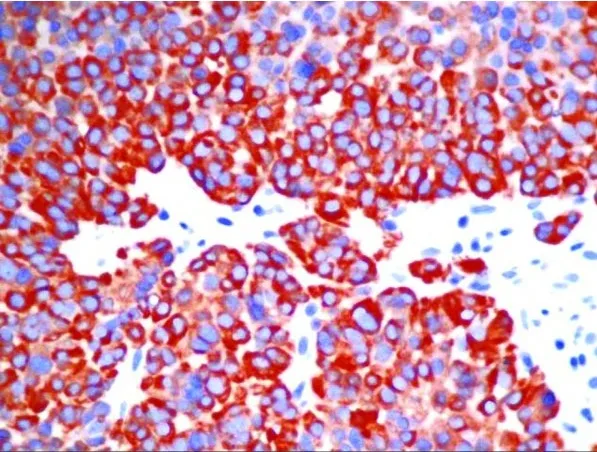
IHC positive for synaptophysin - detail.
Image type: pathology (immunostaining)